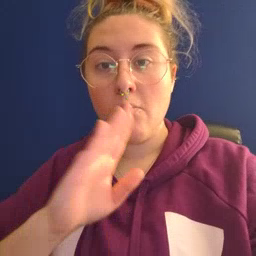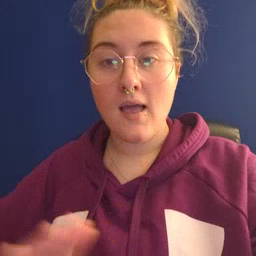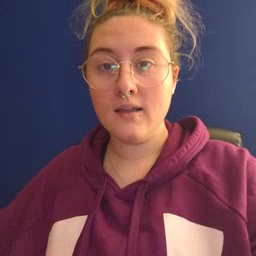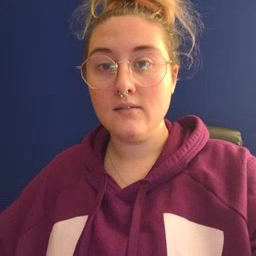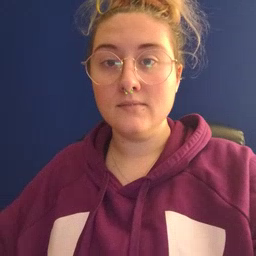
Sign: quiet